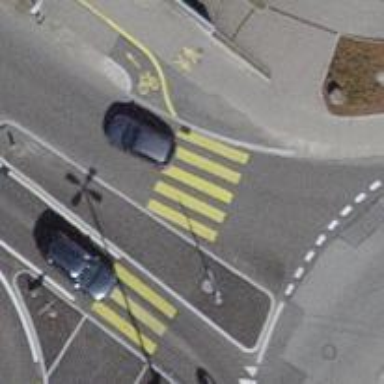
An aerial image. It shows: Footway that serves as traffic island.